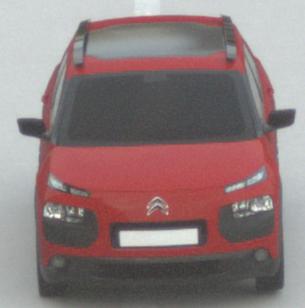
Make: Citroen
Model: C4 Cactus PureTech 75
Detailed model: C4 Cactus
Model produced from: 2014/09
Model produced until: 2015/03
Doors: 5
Color: red
Road condition: dry road
Daytime: morning or afternoon
Contrast: low contrast